Question: I have three algorithms, A, B, and C. I've run them on different datasets and would like to graph their runtimes on each as a grouped boxplot in Python.
As a visual example of what I want, I made a terrible drawing, but hopefully it gets the point across.

If my data in python looks like this:
'''
import numpy as np
import random
data = {}
data['dataset1'] = {}
data['dataset2'] = {}
data['dataset3'] = {}
n = 5
for k,v in data.iteritems():
upper = random.randint(0, 1000)
v['A'] = np.random.uniform(0, upper, size=n)
v['B'] = np.random.uniform(0, upper, size=n)
v['C'] = np.random.uniform(0, upper, size=n)
'''
How can I make my plot look like the picture I drew?
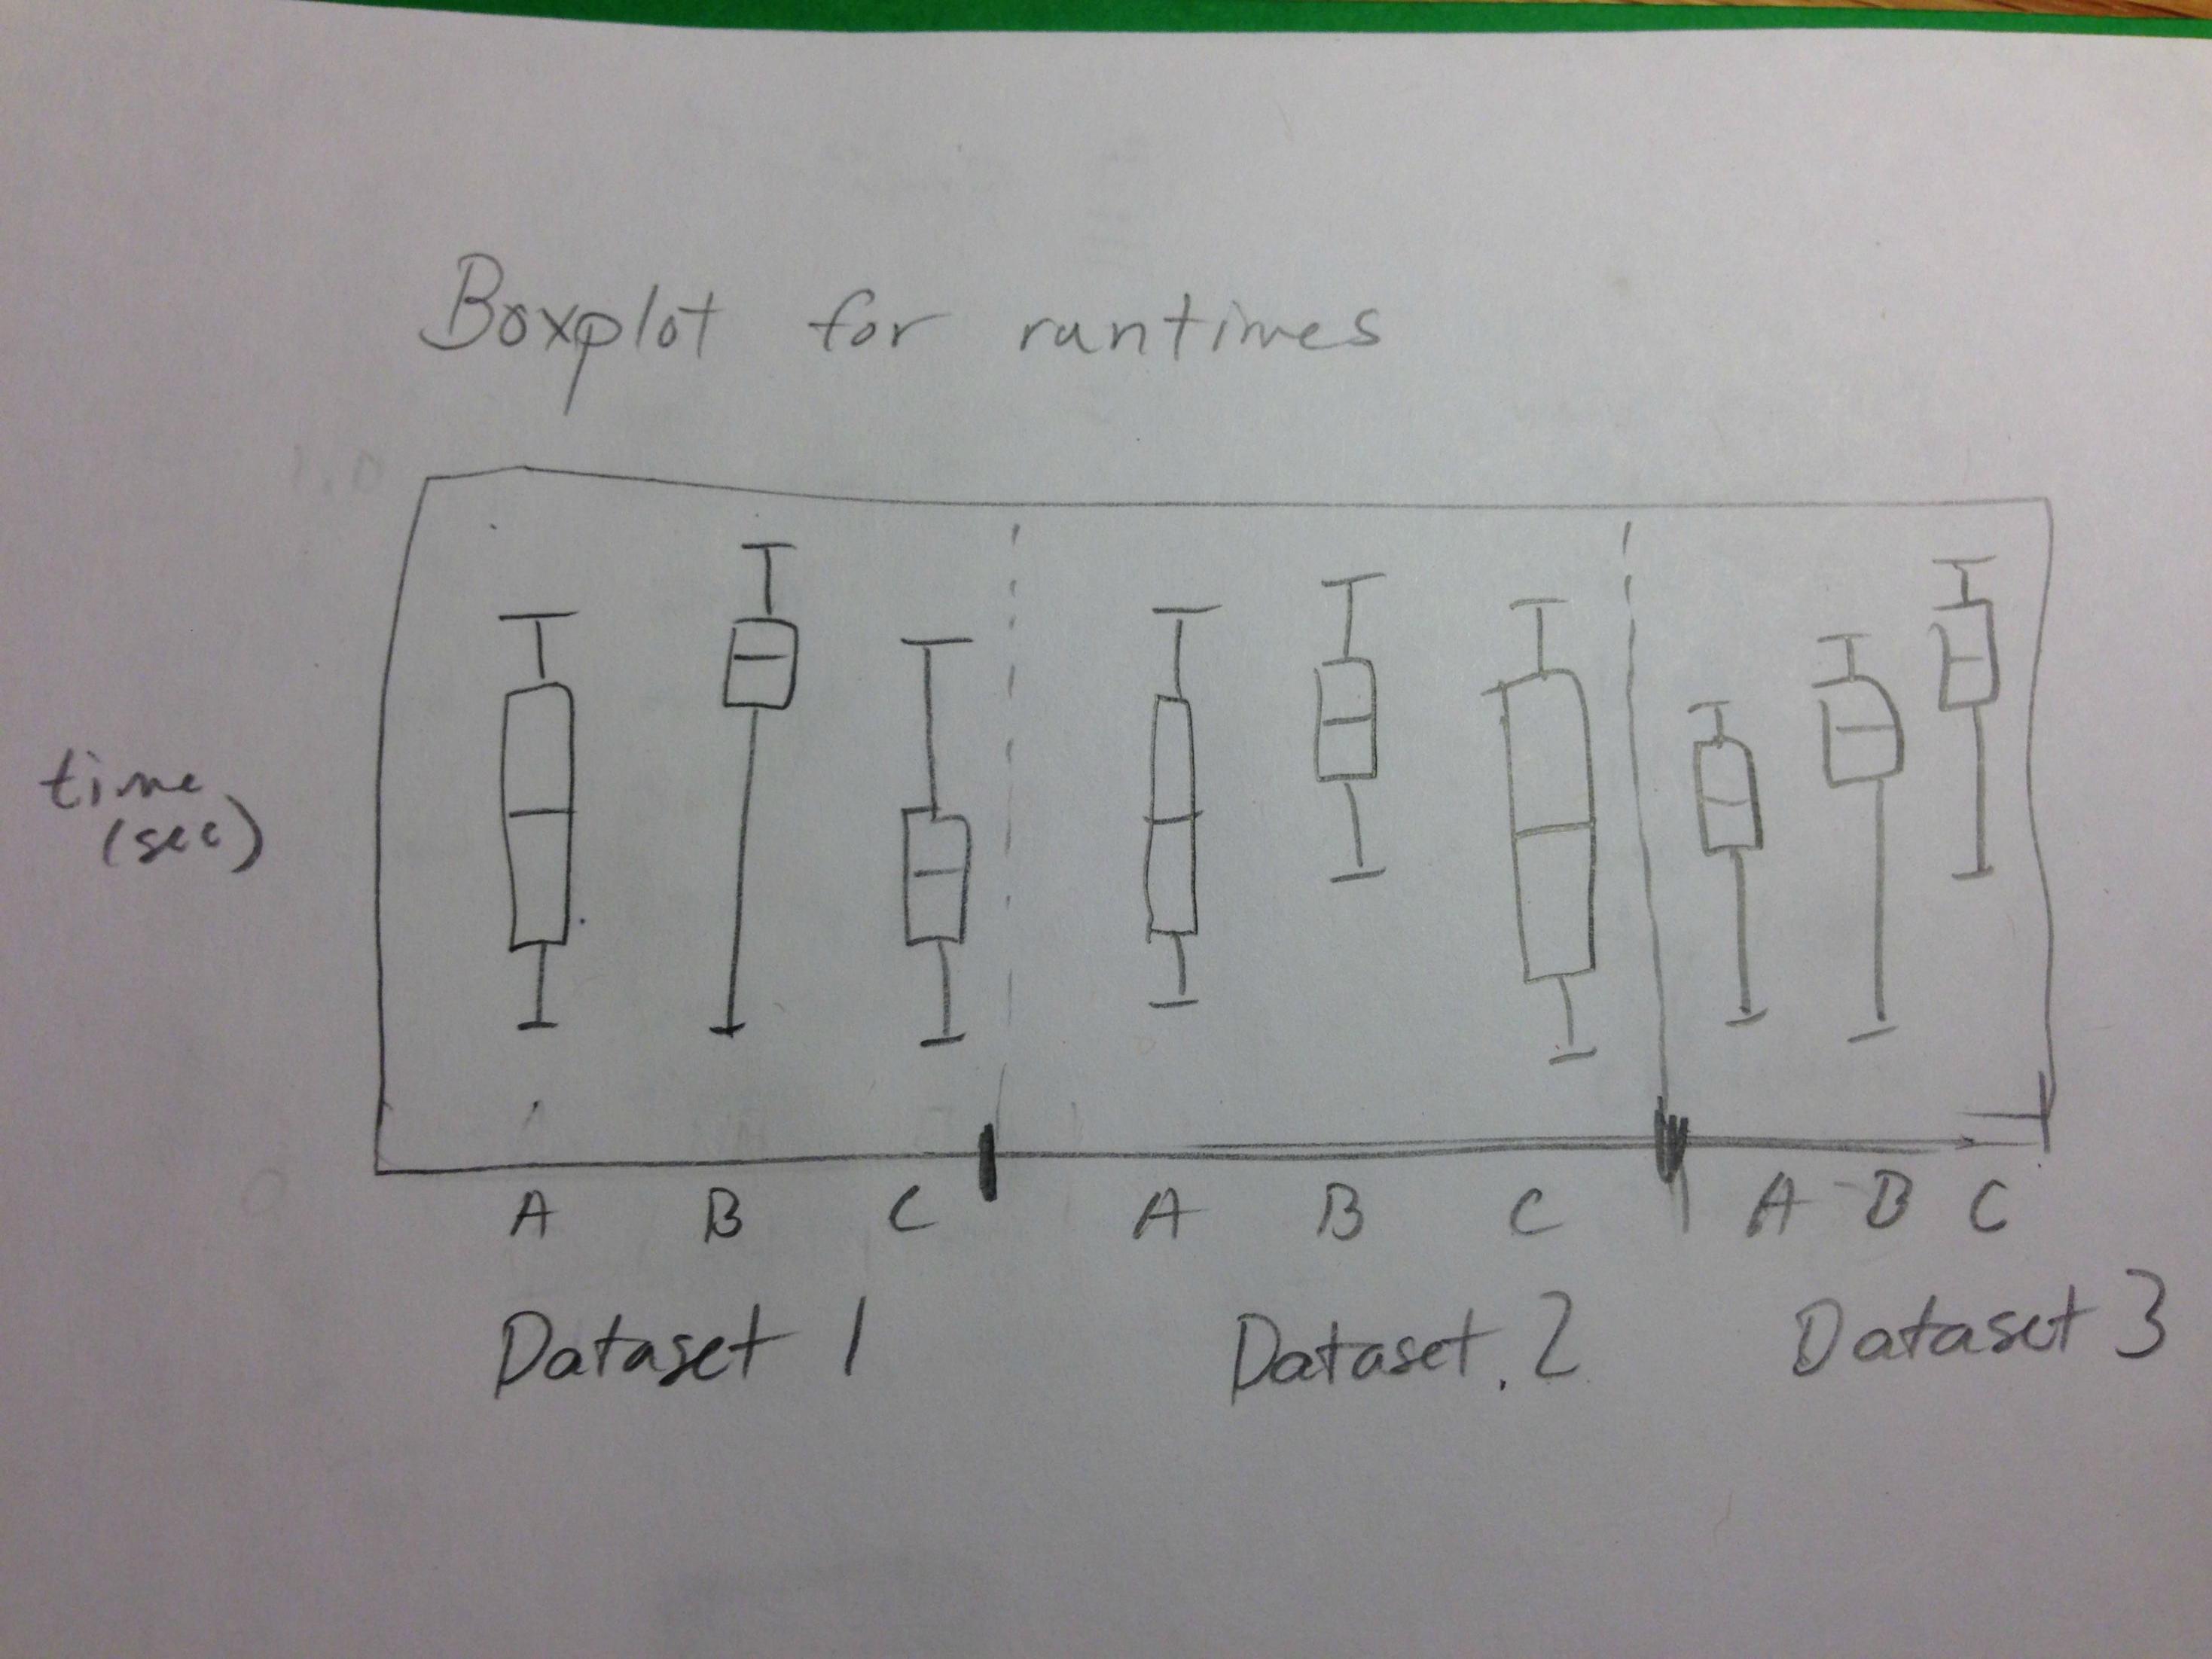
Answer: It's easiest to do this with independent subplots:
'''
import matplotlib.pyplot as plt
import numpy as np
import random
data = {}
data['dataset1'] = {}
data['dataset2'] = {}
data['dataset3'] = {}
n = 500
for k,v in data.iteritems():
upper = random.randint(0, 1000)
v['A'] = np.random.uniform(0, upper, size=n)
v['B'] = np.random.uniform(0, upper, size=n)
v['C'] = np.random.uniform(0, upper, size=n)
fig, axes = plt.subplots(ncols=3, sharey=True)
fig.subplots_adjust(wspace=0)
for ax, name in zip(axes, ['dataset1', 'dataset2', 'dataset3']):
ax.boxplot([data[name][item] for item in ['A', 'B', 'C']])
ax.set(xticklabels=['A', 'B', 'C'], xlabel=name)
ax.margins(0.05) # Optional
plt.show()
'''